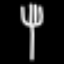
Label: fork